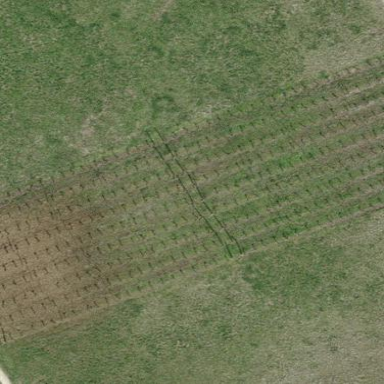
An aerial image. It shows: Vineyard.